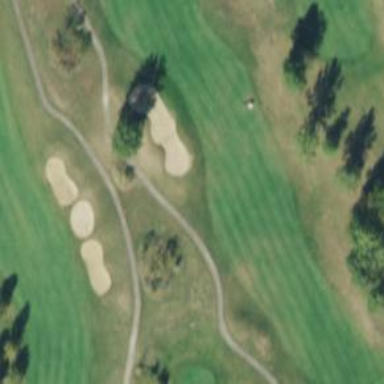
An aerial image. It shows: Grassy area designated as golf fairway.